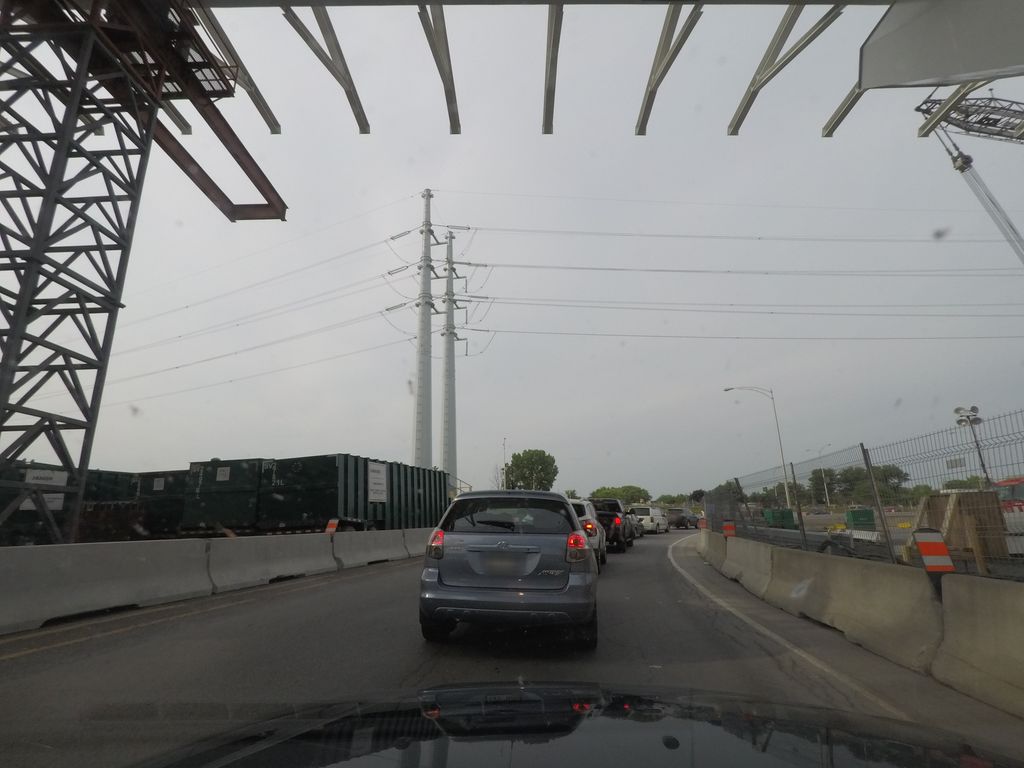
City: montreal